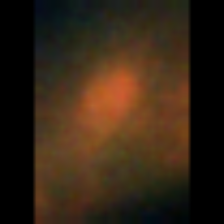
Taxon: Unknown_detritus
Group: Unknown